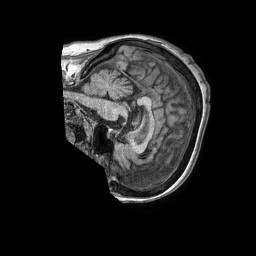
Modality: T1w
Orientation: sagittal
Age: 68
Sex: female
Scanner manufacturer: philips
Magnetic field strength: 1.5 T
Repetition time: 0.007732 s
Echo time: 0.003578 s